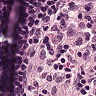
Metastatic tissue present: no